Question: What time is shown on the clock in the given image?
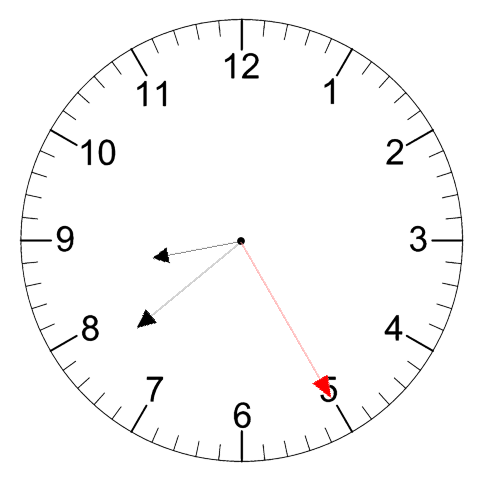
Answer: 08:38:25